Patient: sex F, age 82
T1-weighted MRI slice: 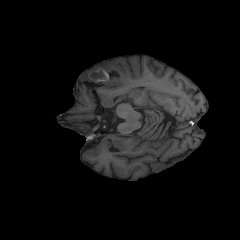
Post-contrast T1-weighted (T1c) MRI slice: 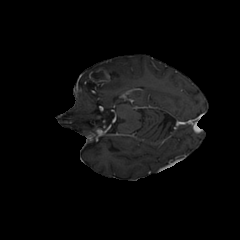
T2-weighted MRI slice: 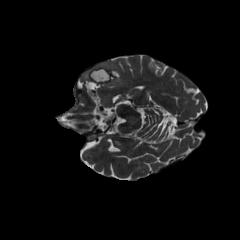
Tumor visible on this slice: yes
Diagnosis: Glioblastoma, IDH-wildtype
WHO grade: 4